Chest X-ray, AP view. Patient: 47 years old, sex F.
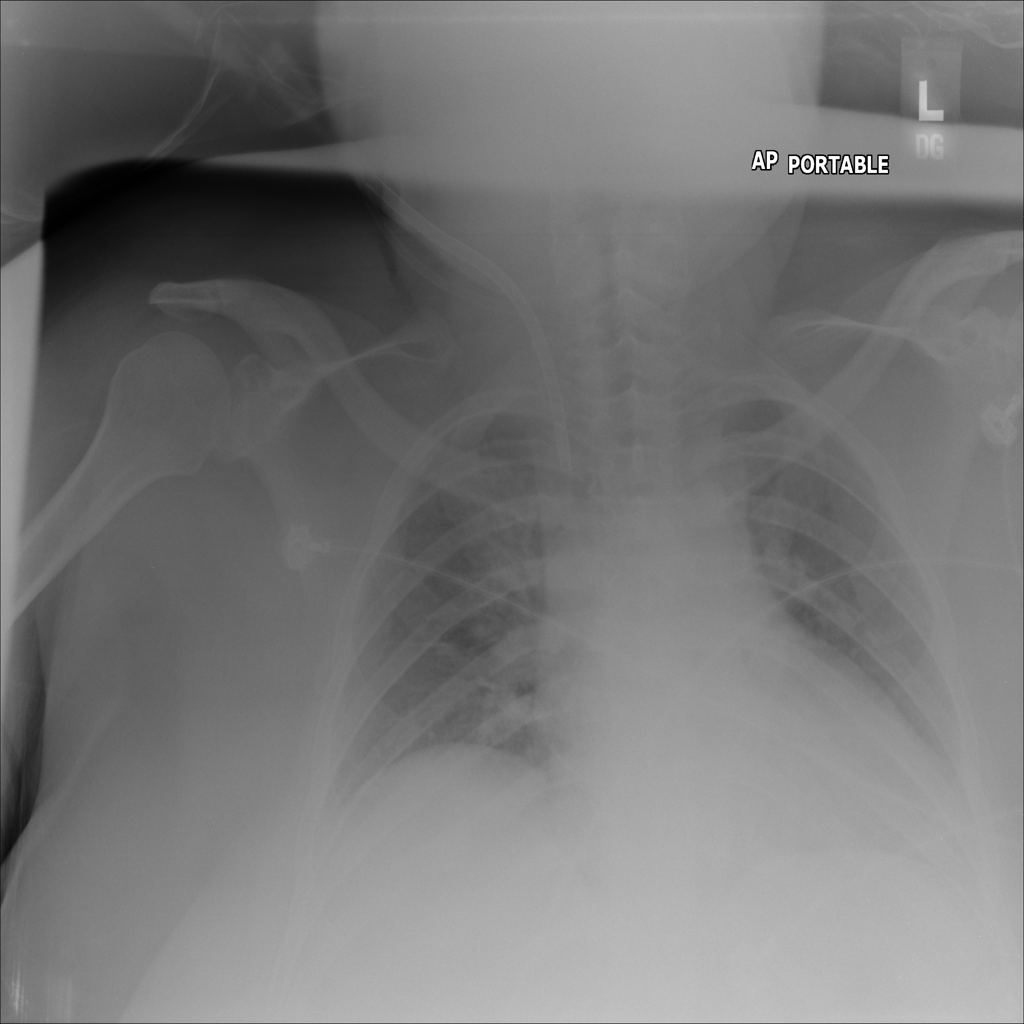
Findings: No Finding